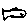
Label: fish